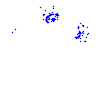
Particle: proton